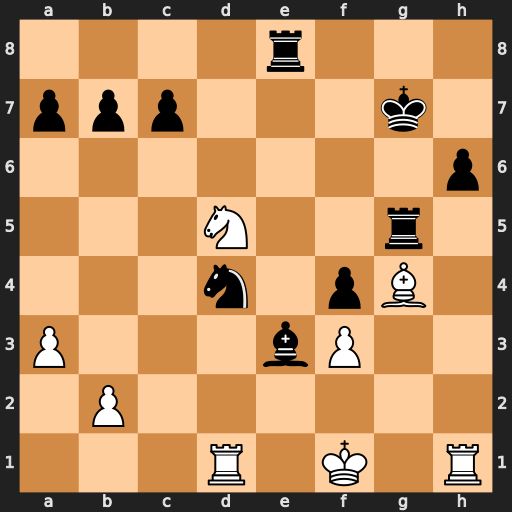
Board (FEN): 4r3/ppp3k1/7p/3N2r1/3n1pB1/P3bP2/1P6/3R1K1R
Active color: w
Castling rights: -
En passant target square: -
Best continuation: Nxe3 fxe3 Rxd4